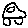
Label: car